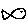
Label: fish